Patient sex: M
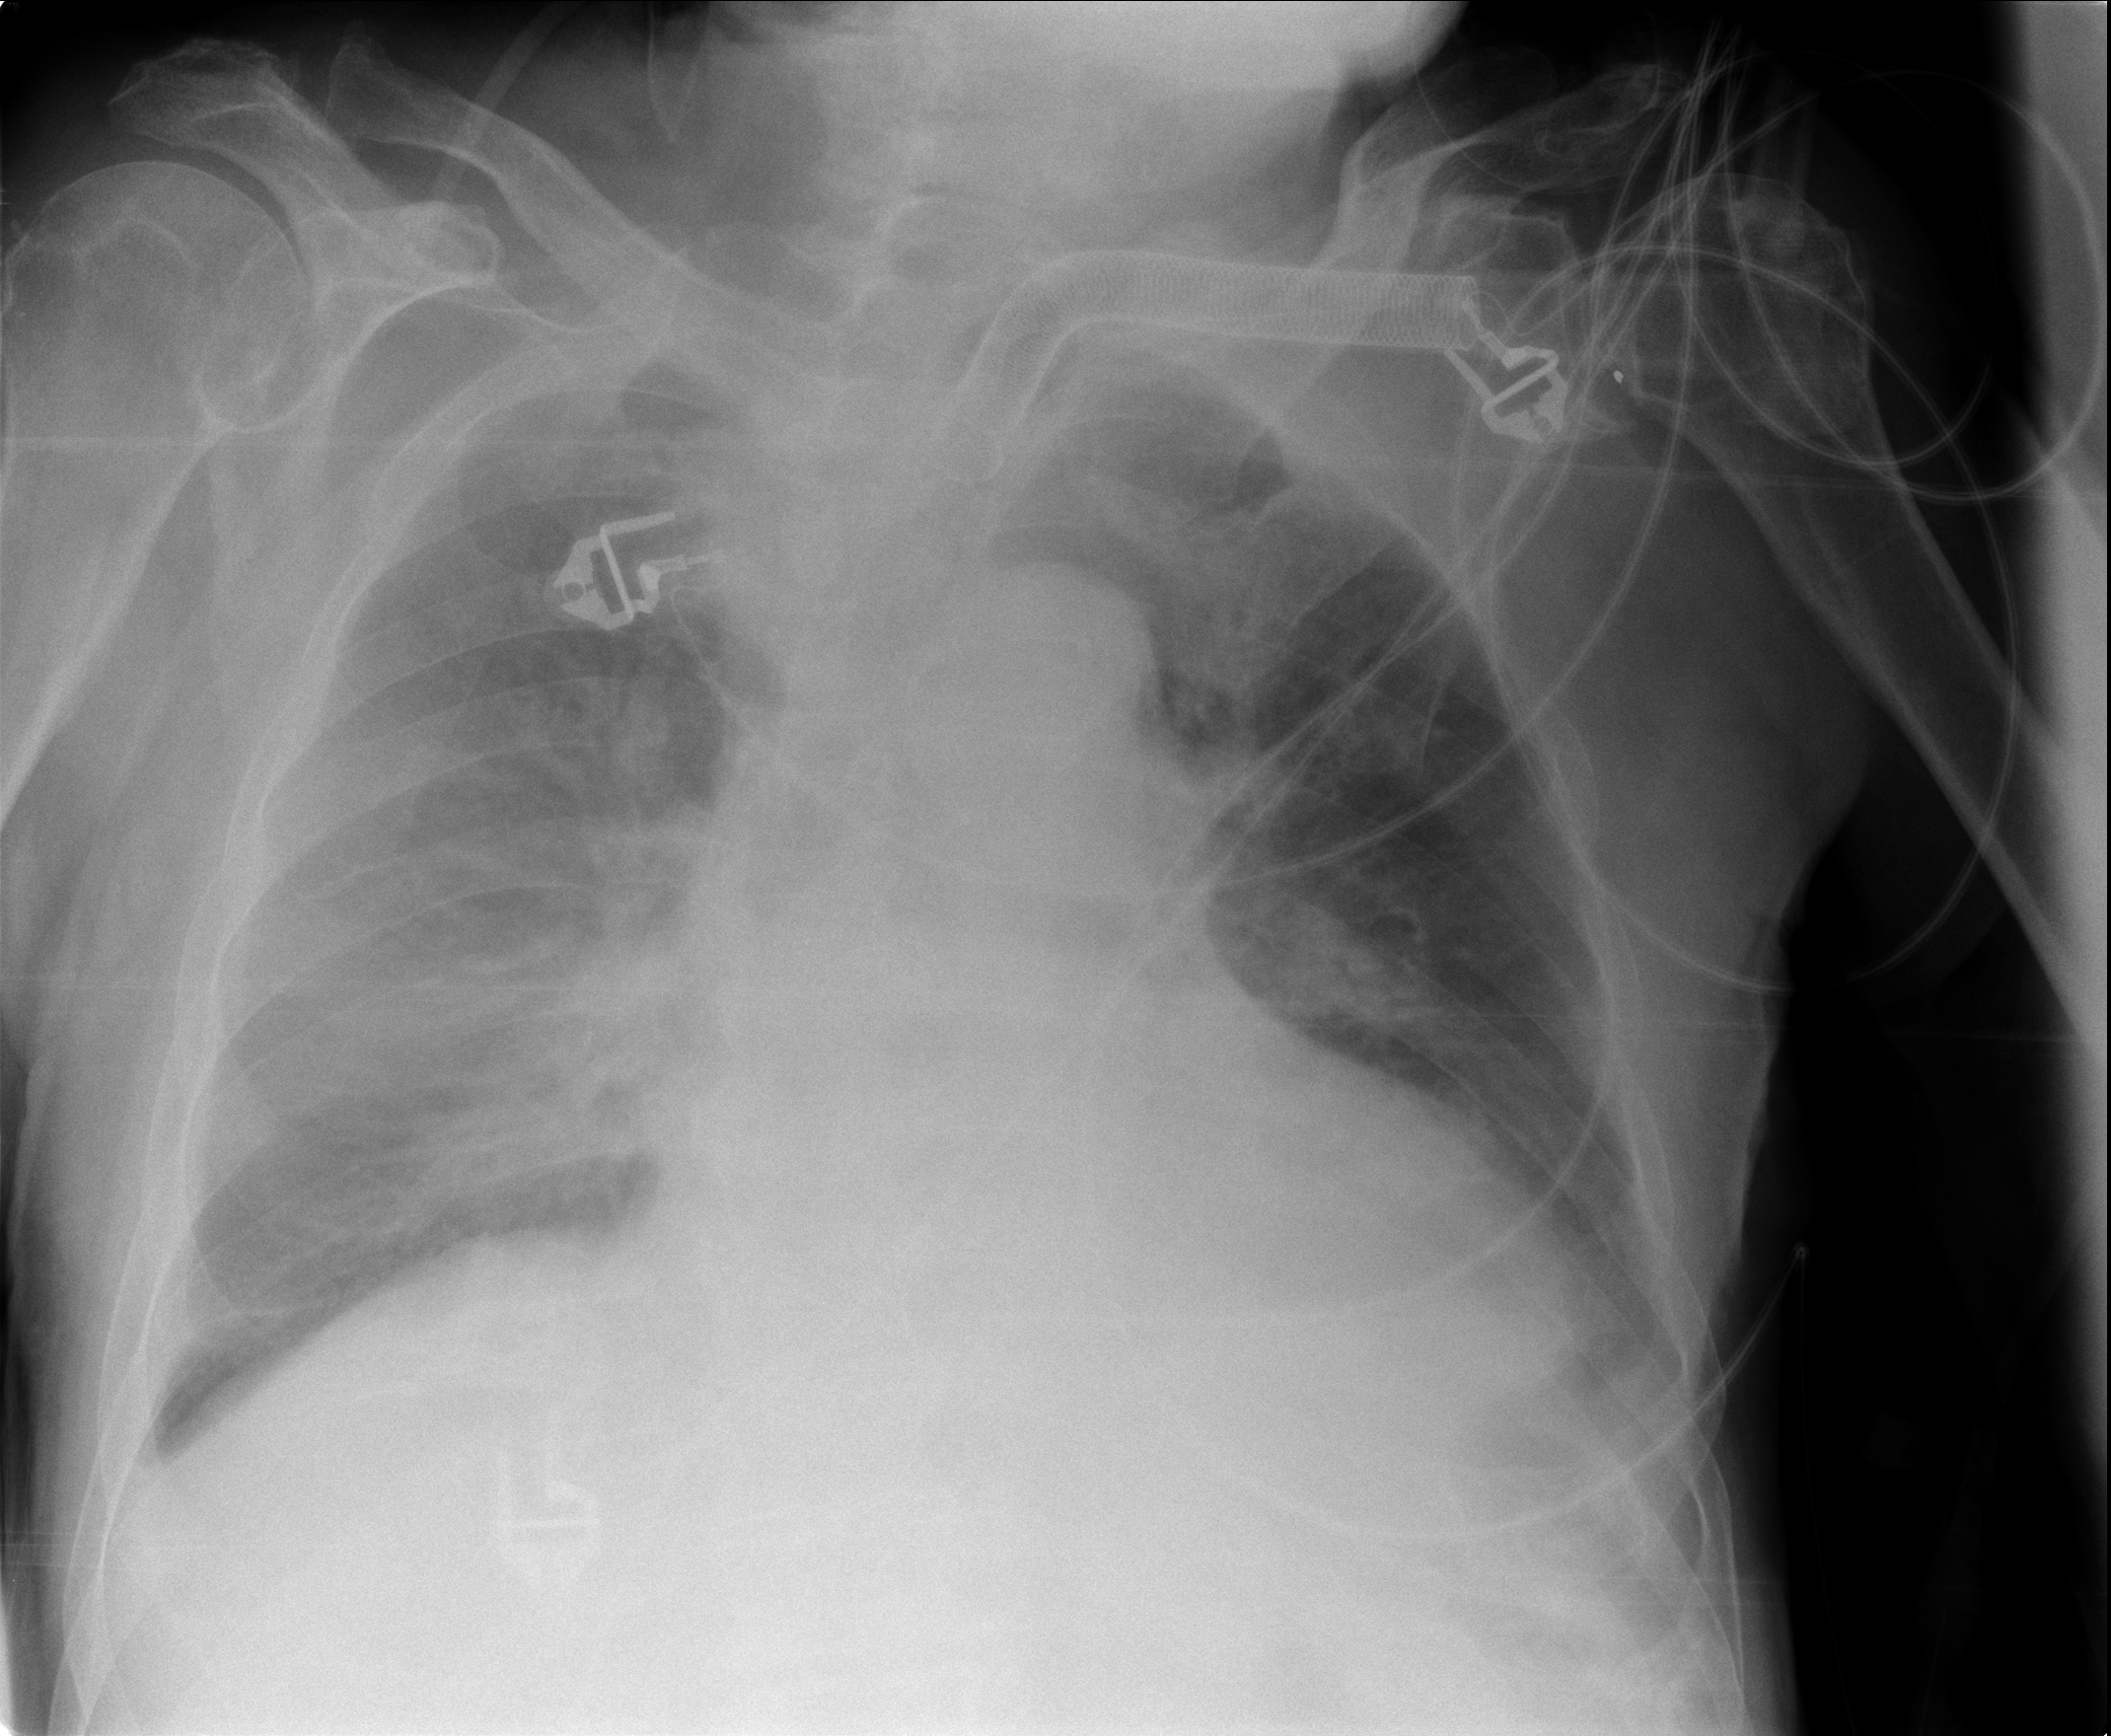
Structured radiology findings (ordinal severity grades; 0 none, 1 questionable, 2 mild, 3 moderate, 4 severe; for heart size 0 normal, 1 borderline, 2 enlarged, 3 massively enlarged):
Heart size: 1
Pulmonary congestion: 0
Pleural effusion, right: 1
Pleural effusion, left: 1
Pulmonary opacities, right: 3
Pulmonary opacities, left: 1
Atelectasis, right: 2
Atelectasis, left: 2